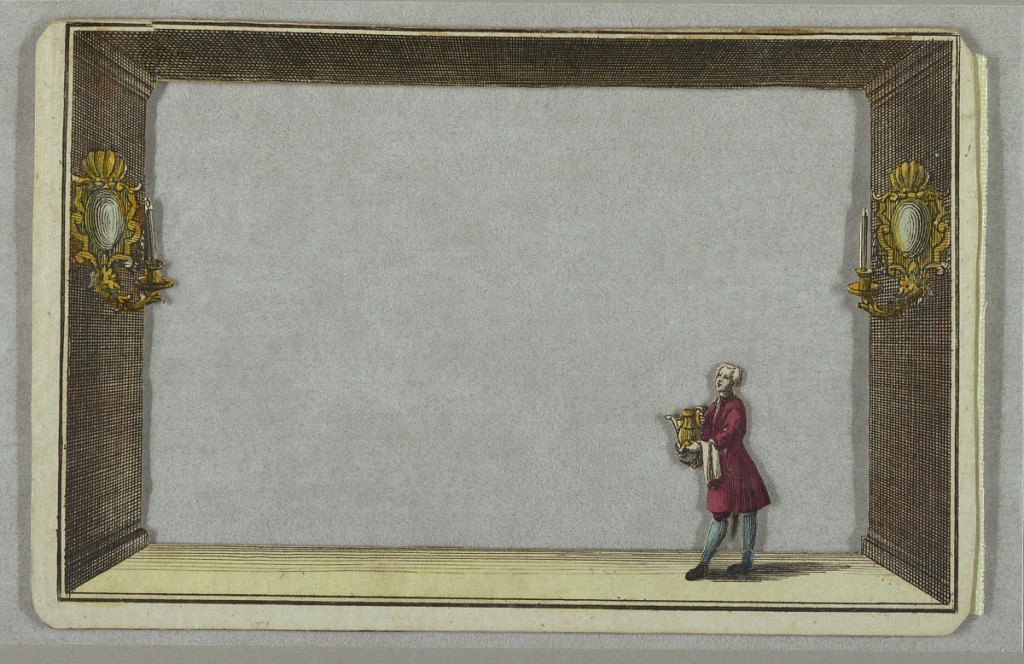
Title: Peep-show Section: Coffee
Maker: Martin Engelbrecht, German, 1684–1756
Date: ca. 1750
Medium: Hand-colored etching, with engraving Support: white laid paper laid down on thick gray paper
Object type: Peep-show
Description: Interior of three rooms, furniture and costumes of the times. Men and women engaged in drinking coffee, smoking, and gaming.